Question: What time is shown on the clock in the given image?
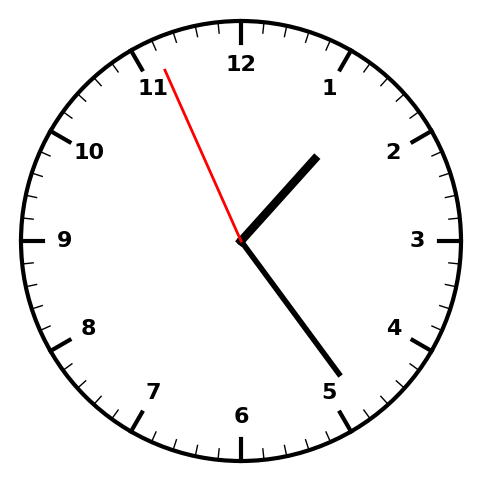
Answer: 01:23:56